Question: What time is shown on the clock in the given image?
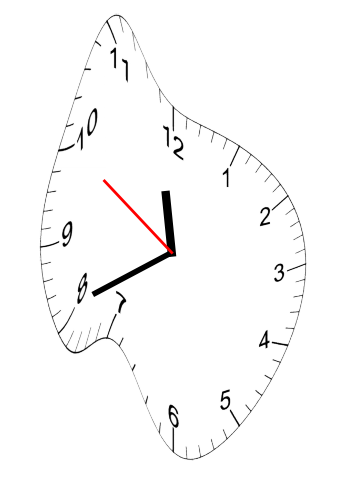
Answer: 11:40:50